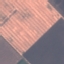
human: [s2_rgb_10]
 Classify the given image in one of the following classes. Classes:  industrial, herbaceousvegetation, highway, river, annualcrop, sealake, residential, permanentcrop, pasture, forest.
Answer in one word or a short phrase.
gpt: AnnualCrop